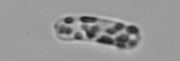
Label: Guinardia_striata